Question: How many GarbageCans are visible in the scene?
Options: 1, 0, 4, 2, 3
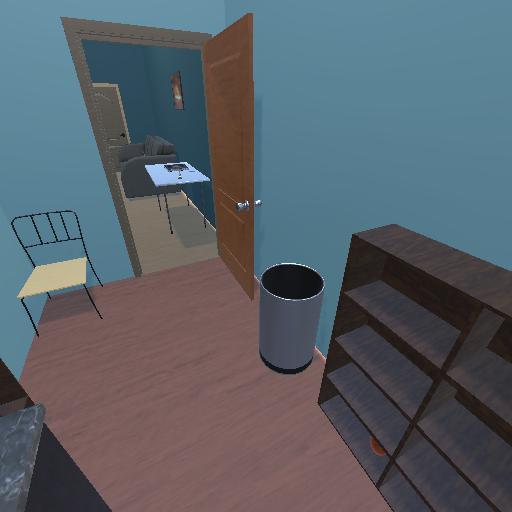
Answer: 1